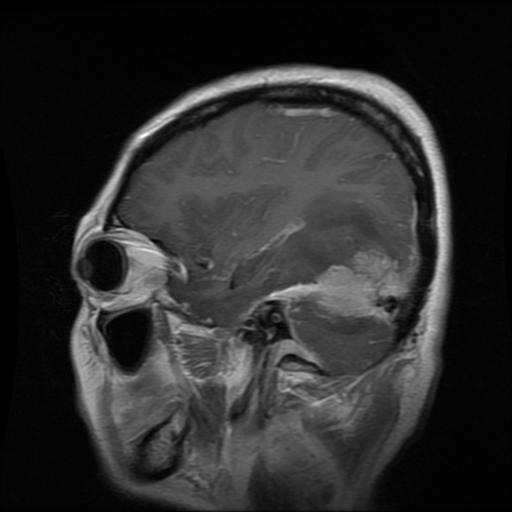
Label: meningioma